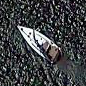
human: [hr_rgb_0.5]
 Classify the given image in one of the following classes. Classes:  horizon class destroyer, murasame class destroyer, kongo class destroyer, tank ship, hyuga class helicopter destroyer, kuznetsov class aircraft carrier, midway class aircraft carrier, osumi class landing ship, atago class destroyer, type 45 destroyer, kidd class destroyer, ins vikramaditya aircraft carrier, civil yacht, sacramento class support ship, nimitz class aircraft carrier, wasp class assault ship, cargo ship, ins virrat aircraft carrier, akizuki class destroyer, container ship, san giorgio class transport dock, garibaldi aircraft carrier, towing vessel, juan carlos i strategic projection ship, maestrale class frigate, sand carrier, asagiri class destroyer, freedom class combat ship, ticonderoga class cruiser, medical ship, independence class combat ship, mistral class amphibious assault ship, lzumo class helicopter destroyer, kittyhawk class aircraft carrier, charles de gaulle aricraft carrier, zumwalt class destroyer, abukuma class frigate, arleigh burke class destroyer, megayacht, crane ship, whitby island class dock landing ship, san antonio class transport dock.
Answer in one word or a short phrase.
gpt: Civil yacht